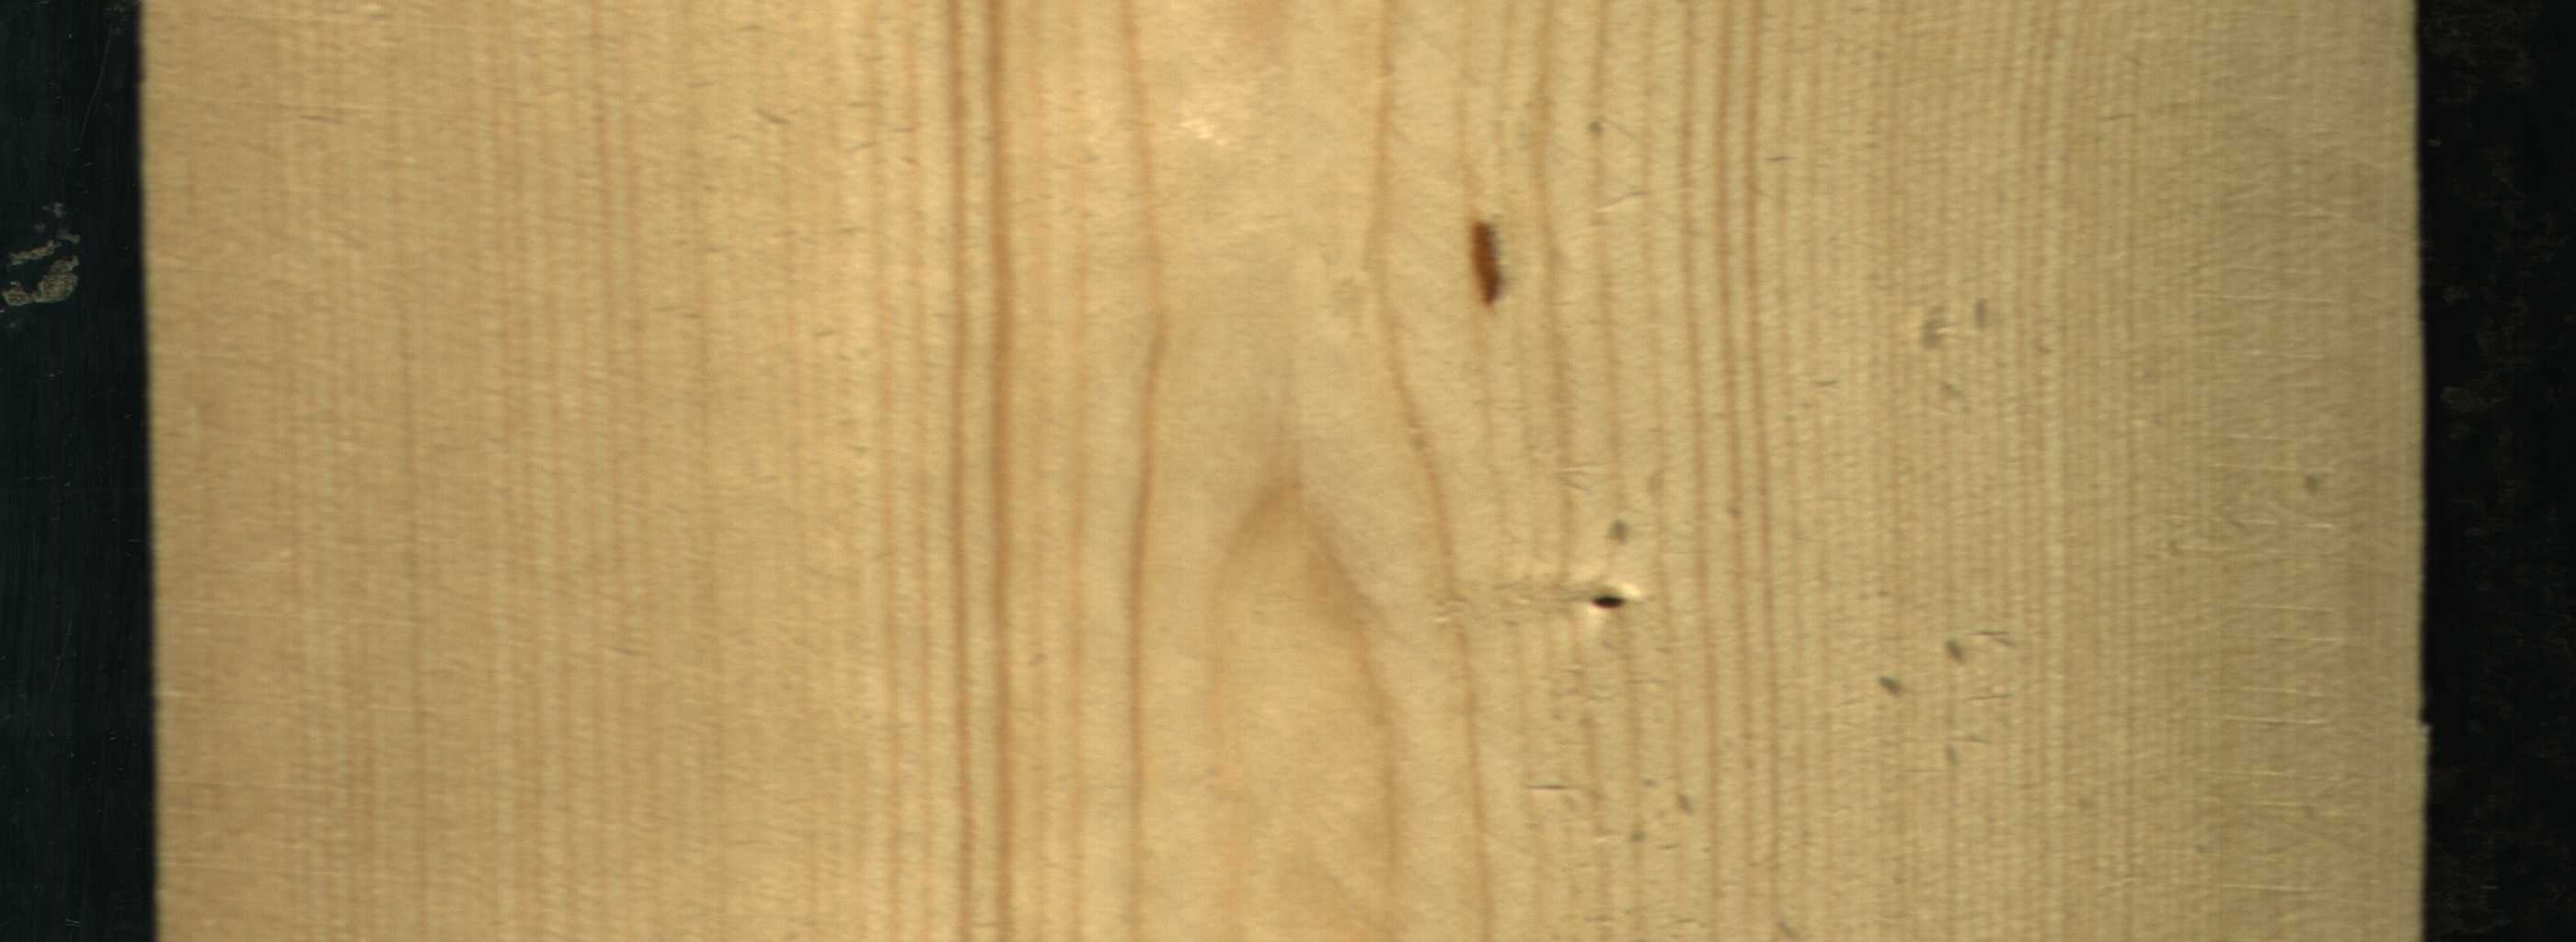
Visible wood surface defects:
resin